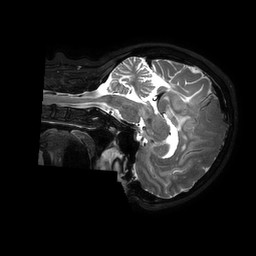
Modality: T2w
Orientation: sagittal
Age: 70
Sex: female
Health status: ill
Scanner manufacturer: philips
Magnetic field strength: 3 T
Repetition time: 3.5 s
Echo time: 0.3 s